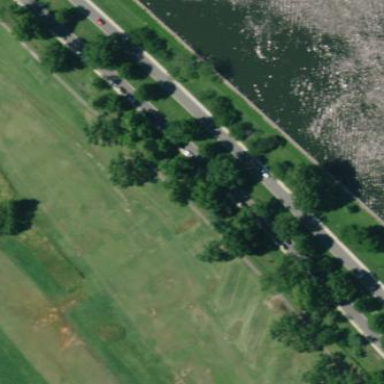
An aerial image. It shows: Grassy area designated as golf fairway.